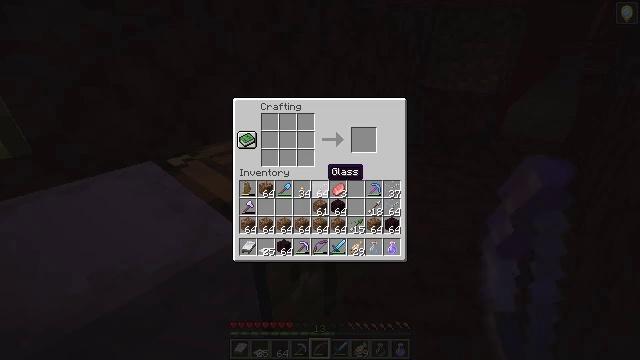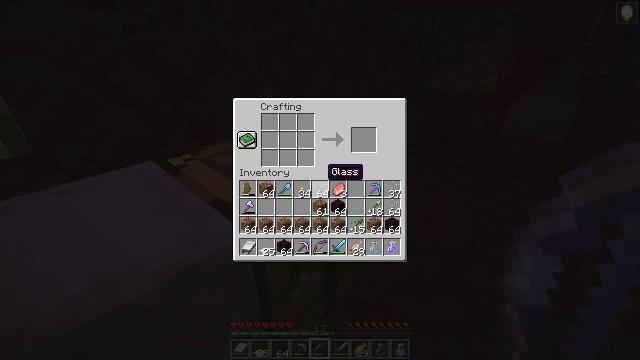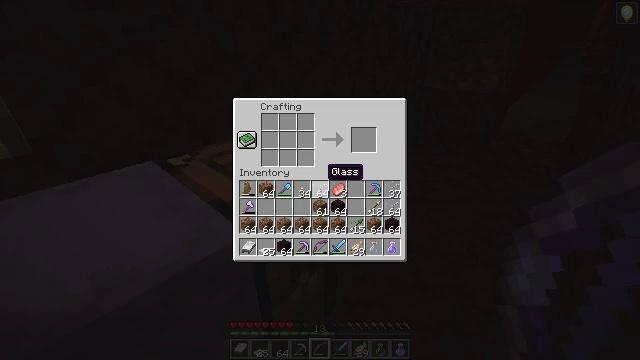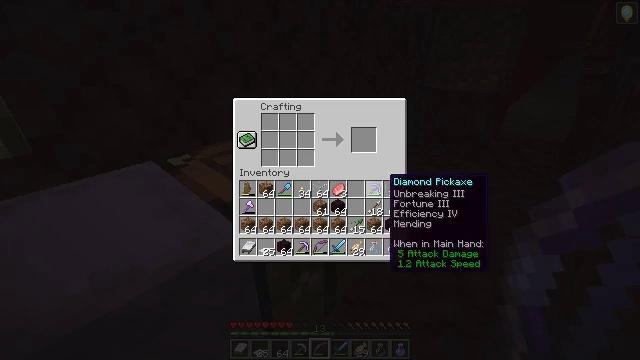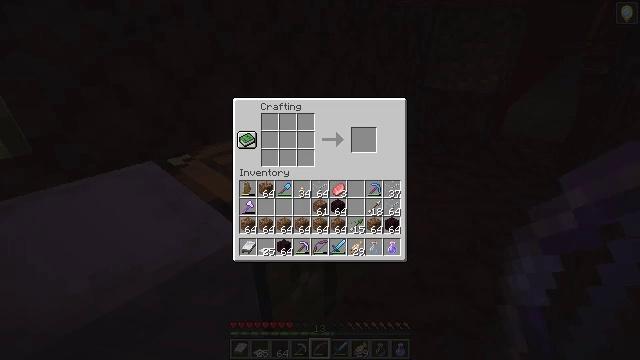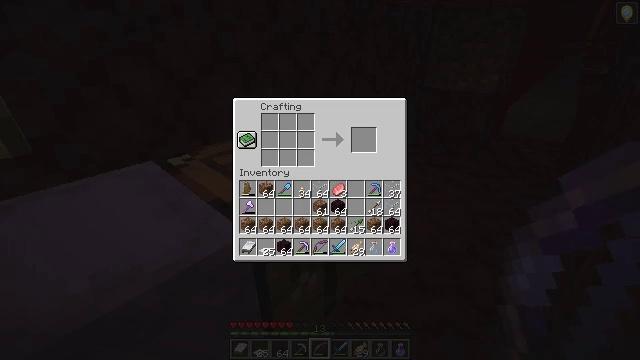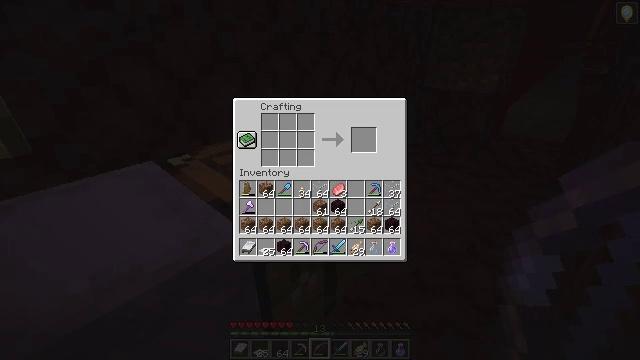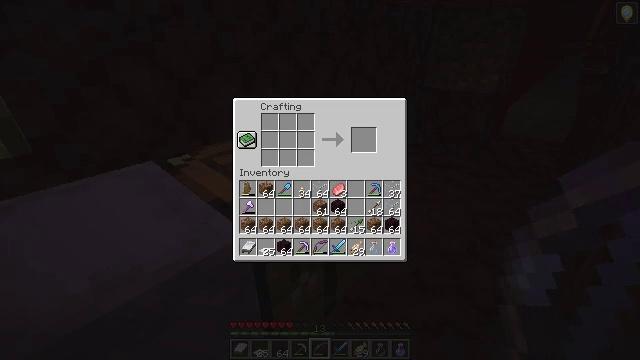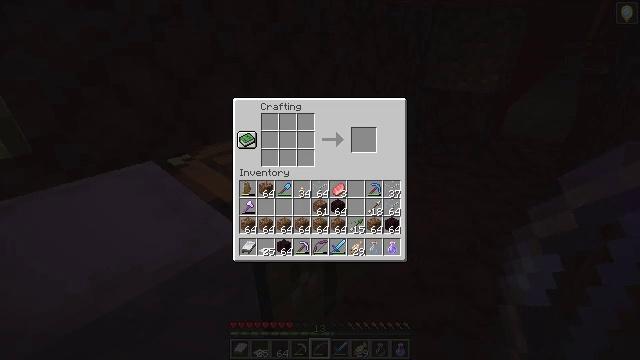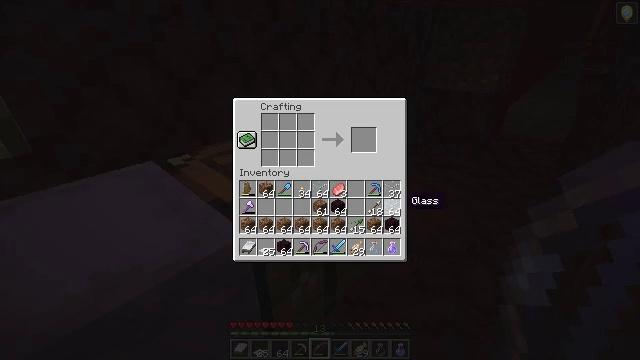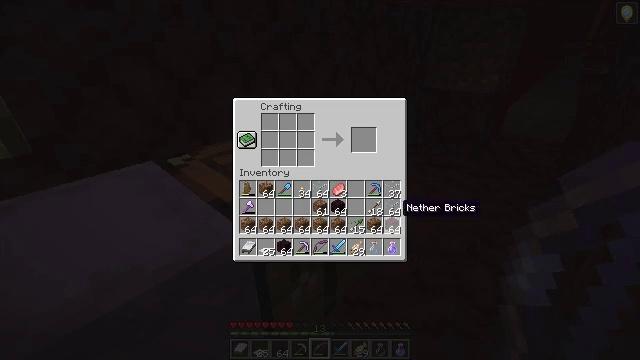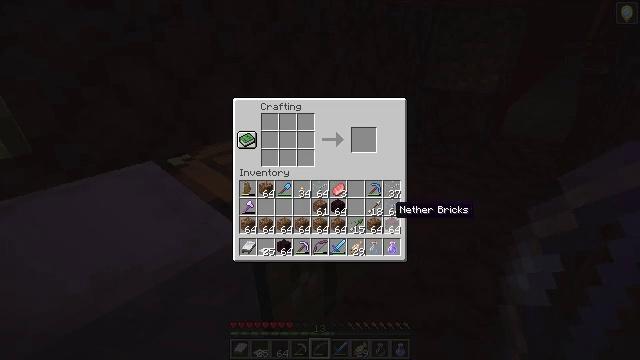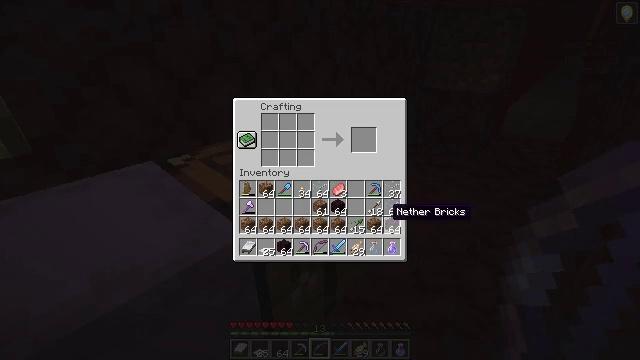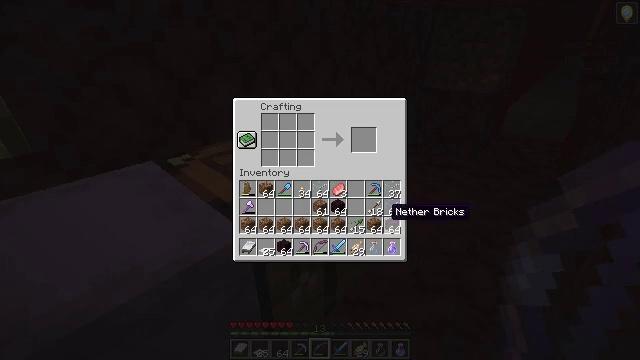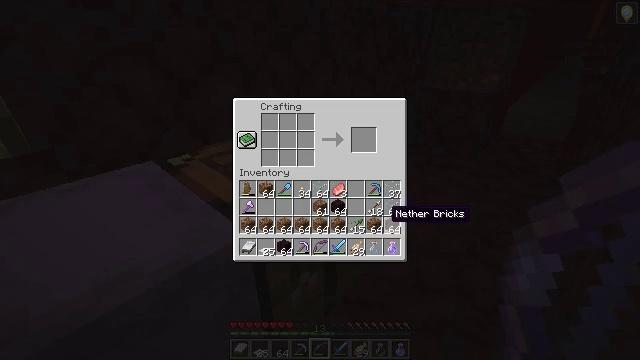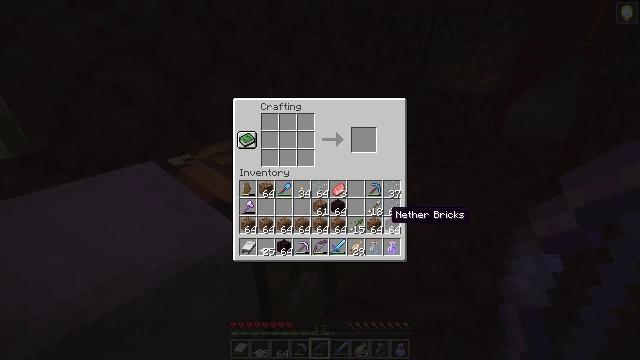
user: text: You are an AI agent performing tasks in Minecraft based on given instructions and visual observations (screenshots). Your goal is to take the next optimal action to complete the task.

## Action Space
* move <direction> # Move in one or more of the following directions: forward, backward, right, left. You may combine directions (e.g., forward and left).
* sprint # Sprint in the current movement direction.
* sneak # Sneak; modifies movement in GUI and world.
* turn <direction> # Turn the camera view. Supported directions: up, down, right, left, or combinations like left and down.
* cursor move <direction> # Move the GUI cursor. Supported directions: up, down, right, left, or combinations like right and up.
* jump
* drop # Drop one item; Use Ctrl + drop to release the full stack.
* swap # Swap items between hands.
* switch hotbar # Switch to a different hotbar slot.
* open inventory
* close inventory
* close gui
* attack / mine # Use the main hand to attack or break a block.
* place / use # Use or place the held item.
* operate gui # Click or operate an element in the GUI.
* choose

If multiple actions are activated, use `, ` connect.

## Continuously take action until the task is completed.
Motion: motion action
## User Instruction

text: Combine nether bricks to craft a nether brick slab.
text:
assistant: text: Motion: no_op
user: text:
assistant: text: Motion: sneak
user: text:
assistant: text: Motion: sneak, cursor move right and down
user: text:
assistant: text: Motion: sneak, cursor move right
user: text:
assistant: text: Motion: sneak
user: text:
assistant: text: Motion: sneak
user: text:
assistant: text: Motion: sneak
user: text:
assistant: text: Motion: sneak
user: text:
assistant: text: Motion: sneak, cursor move down
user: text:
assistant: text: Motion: sneak, cursor move down
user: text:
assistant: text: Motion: sneak
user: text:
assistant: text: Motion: sneak
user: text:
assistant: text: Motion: sneak
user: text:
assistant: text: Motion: sneak
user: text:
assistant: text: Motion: sneak
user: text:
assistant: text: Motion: sneak
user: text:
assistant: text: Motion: sneak
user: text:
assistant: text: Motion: sneak, choose
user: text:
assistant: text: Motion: sneak, choose
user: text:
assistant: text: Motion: sneak, choose
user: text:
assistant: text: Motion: sneak, cursor move left
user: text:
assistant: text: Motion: sneak, cursor move left and up
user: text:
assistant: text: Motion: sneak
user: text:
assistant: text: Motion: sneak
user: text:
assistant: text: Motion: sneak
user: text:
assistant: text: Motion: sneak
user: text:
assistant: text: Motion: sneak
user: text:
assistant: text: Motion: sneak
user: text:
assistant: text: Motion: sneak
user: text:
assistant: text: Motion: sneak